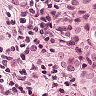
Metastatic tissue present: yes